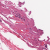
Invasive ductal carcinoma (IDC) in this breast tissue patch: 0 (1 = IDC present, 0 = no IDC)